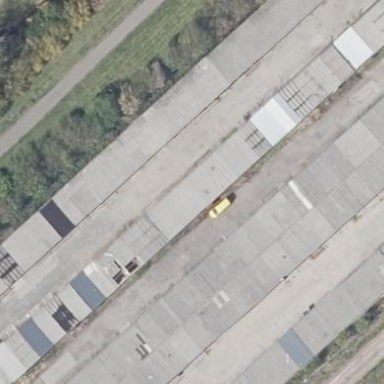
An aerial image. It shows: Group of garages.